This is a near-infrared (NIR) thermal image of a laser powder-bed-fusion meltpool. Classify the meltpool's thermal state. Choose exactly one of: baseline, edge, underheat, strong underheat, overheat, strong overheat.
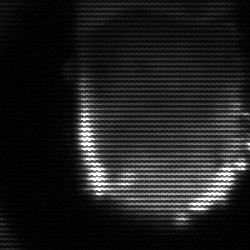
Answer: baseline